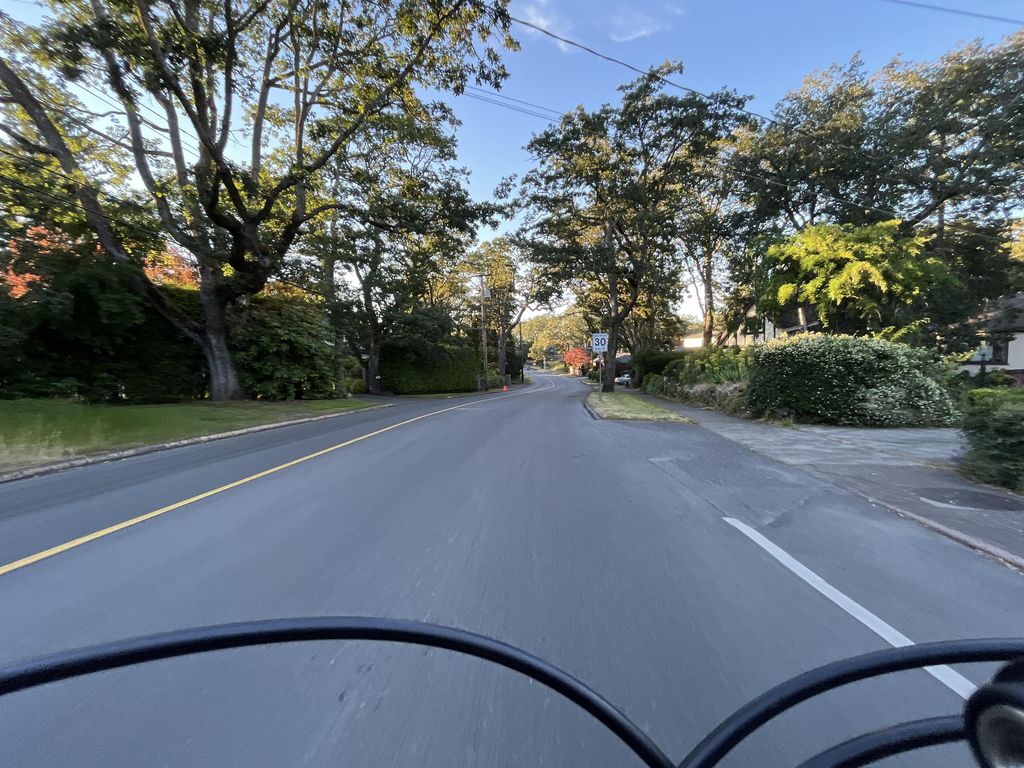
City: victoria